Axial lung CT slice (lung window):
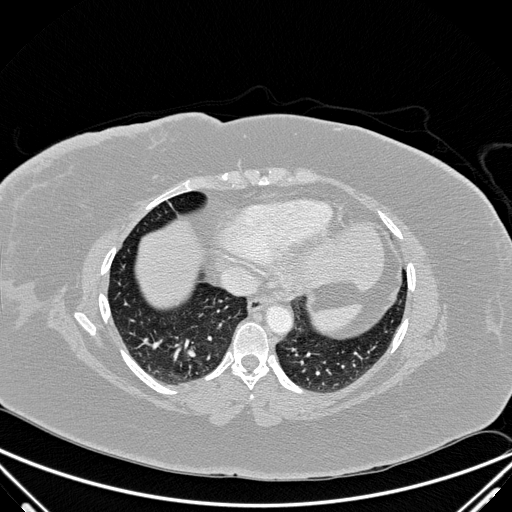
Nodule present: no